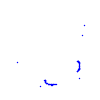
Particle: proton